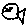
Label: fish